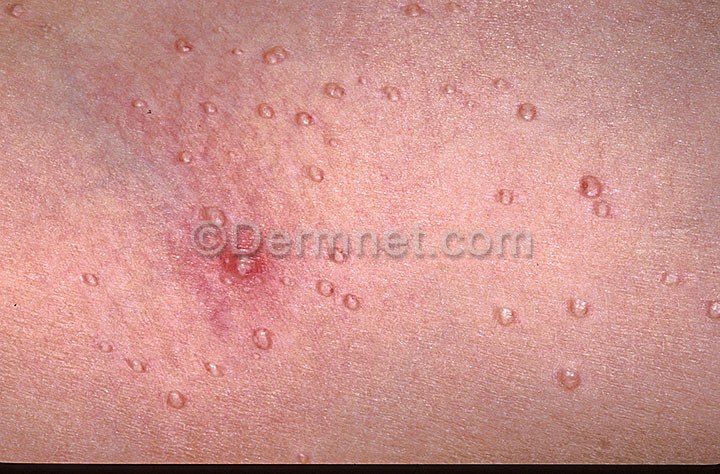
Disease: Warts Molluscum and other Viral Infections